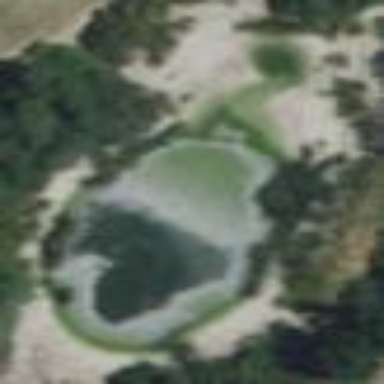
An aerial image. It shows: Pond with natural water.